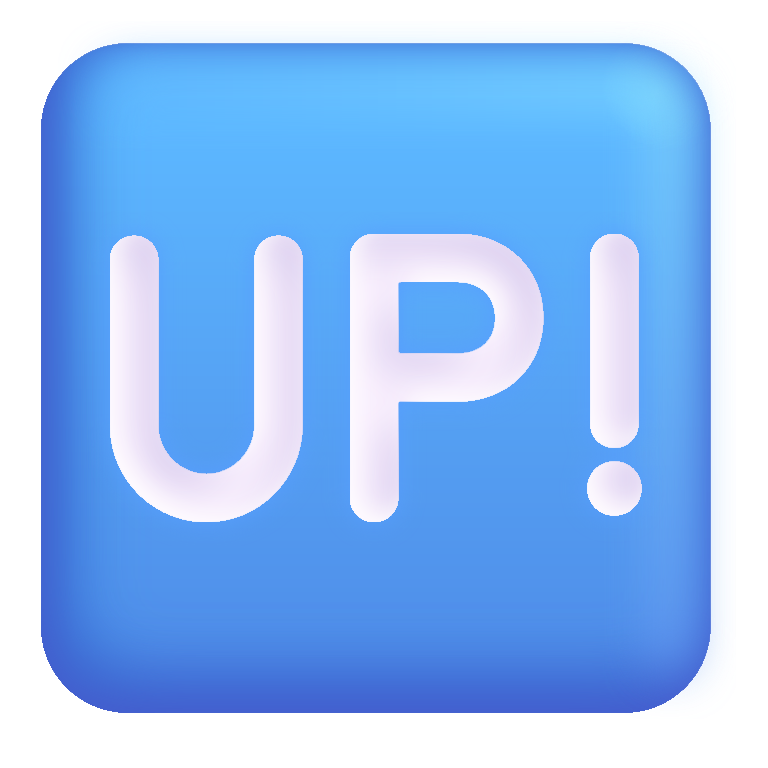
up! button color